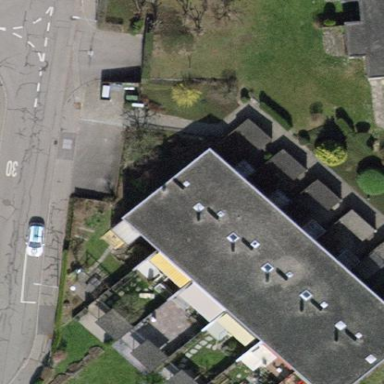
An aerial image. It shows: Terrace building.